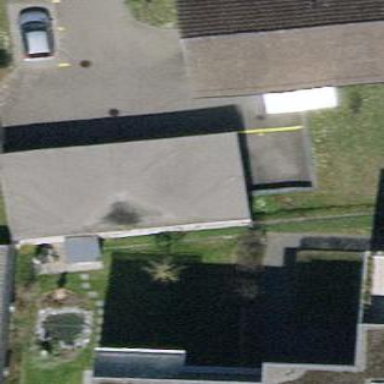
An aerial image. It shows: Group of garages.